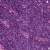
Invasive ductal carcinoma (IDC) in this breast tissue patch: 0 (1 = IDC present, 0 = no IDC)